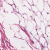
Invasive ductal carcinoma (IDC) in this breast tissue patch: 0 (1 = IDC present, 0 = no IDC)